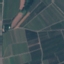
Land use / land cover class: PermanentCrop